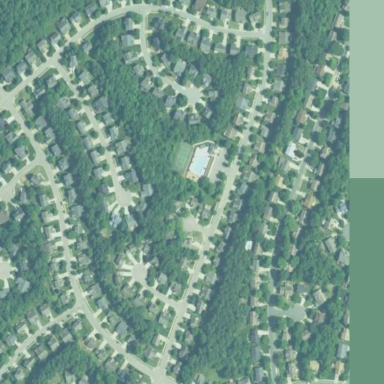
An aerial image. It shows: Residential area within neighborhood.